Question: What topic is the Neso academy playlist about?
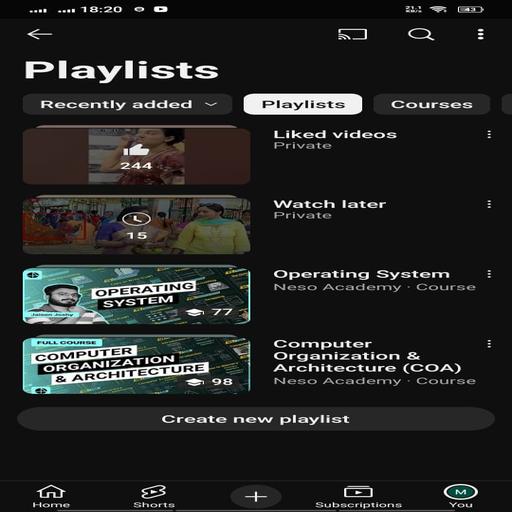
Answer: Operating System